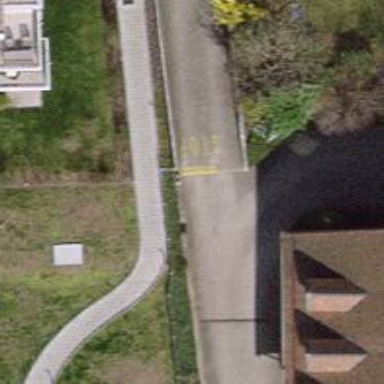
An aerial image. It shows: Road with stop sign.